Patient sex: M
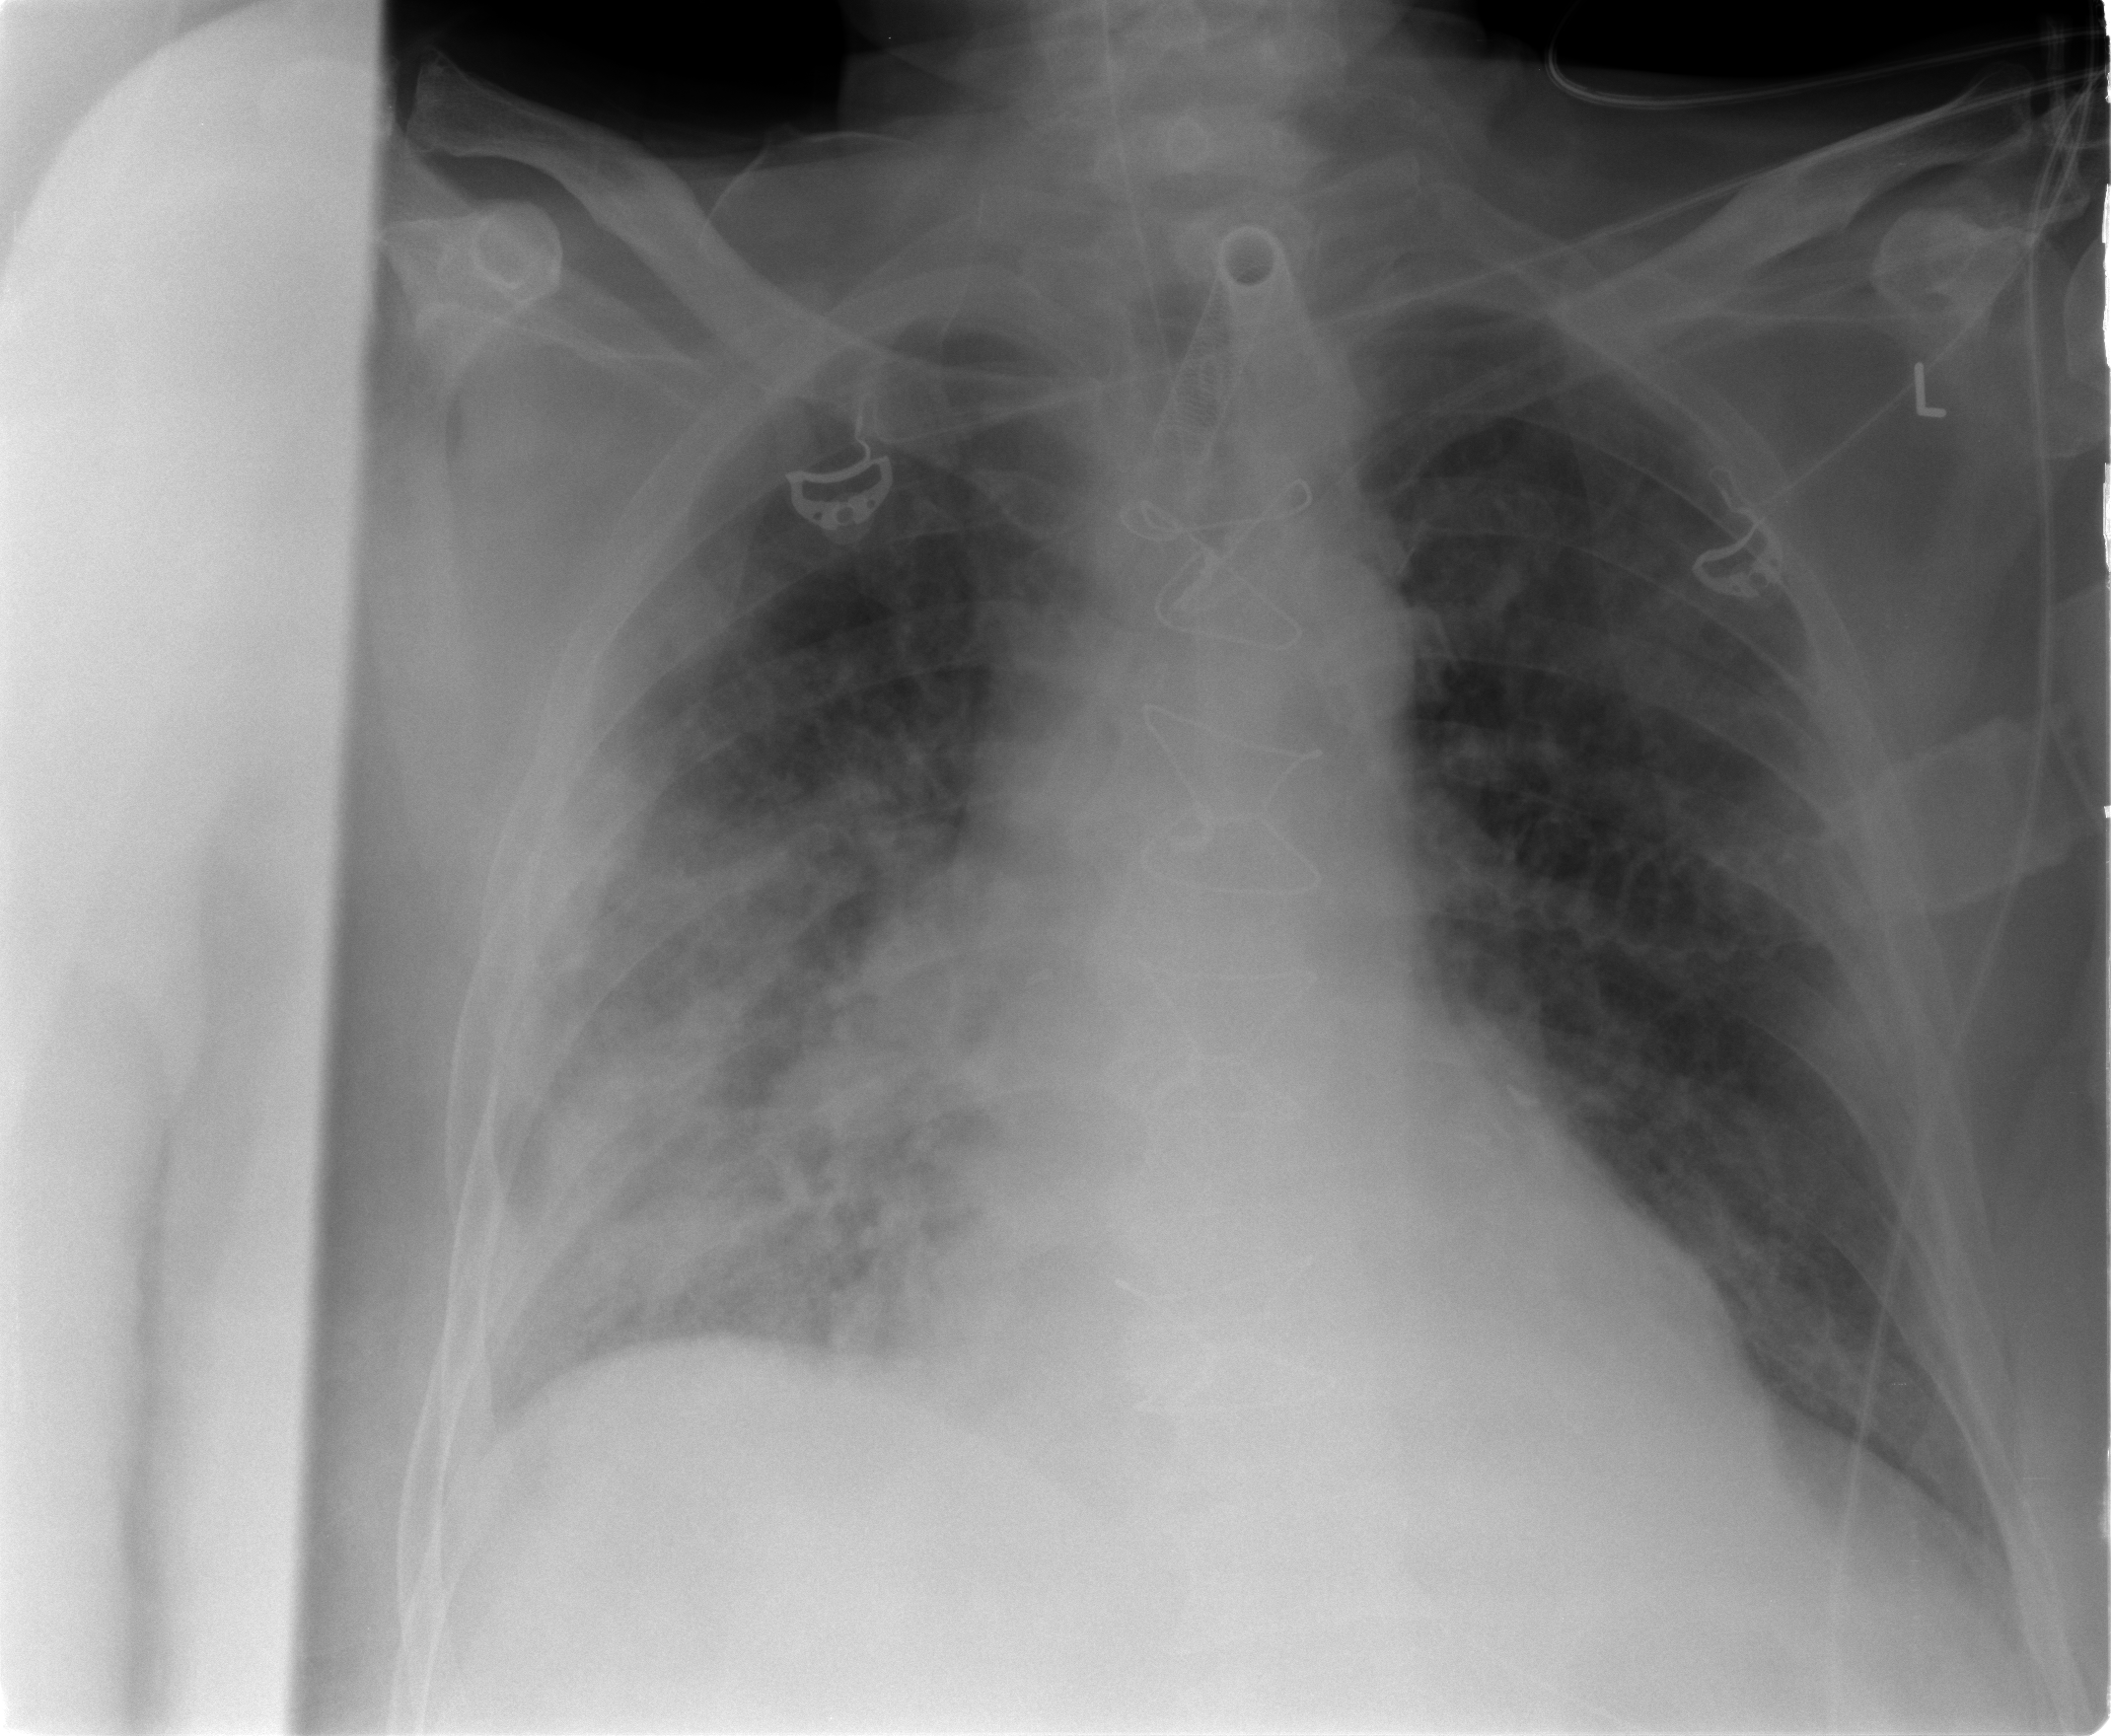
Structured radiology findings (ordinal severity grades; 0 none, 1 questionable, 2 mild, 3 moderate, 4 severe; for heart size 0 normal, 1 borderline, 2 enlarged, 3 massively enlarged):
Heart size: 0
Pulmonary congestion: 0
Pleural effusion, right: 1
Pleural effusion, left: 0
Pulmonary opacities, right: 3
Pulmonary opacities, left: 2
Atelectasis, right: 3
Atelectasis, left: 0